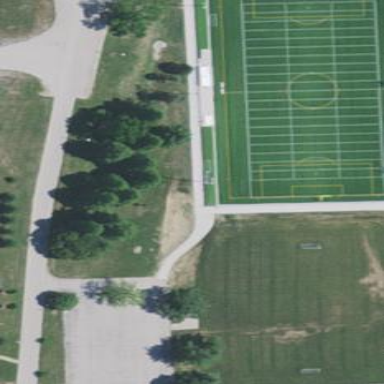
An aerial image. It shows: Soccer pitch designated for leisure and sports activities.